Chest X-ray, AP view. Patient: 76 years old, sex M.
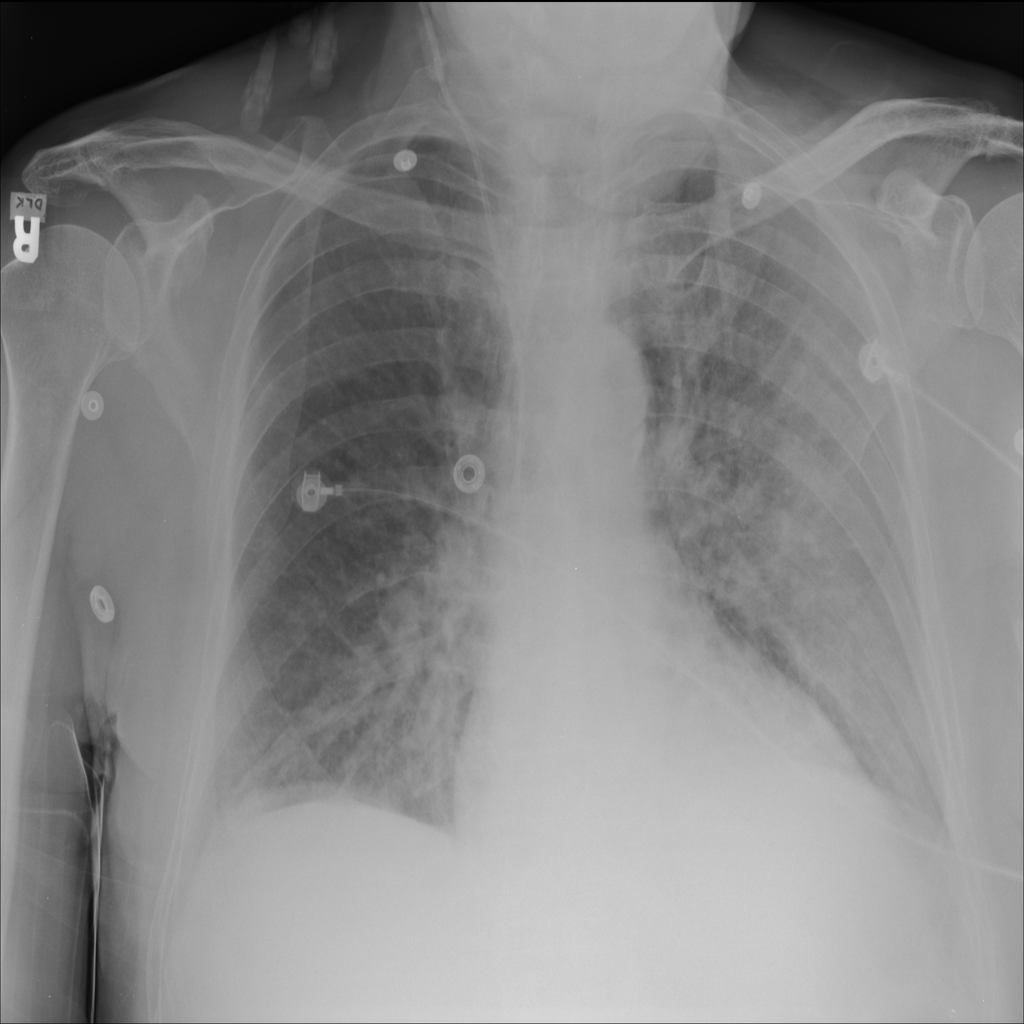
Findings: No Finding